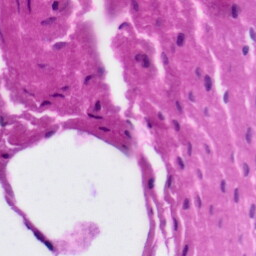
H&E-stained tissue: Tonsil